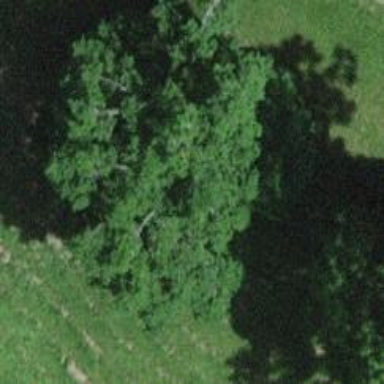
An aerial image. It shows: Beautiful tree in nature.